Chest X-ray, PA view. Patient: 57 years old, sex M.
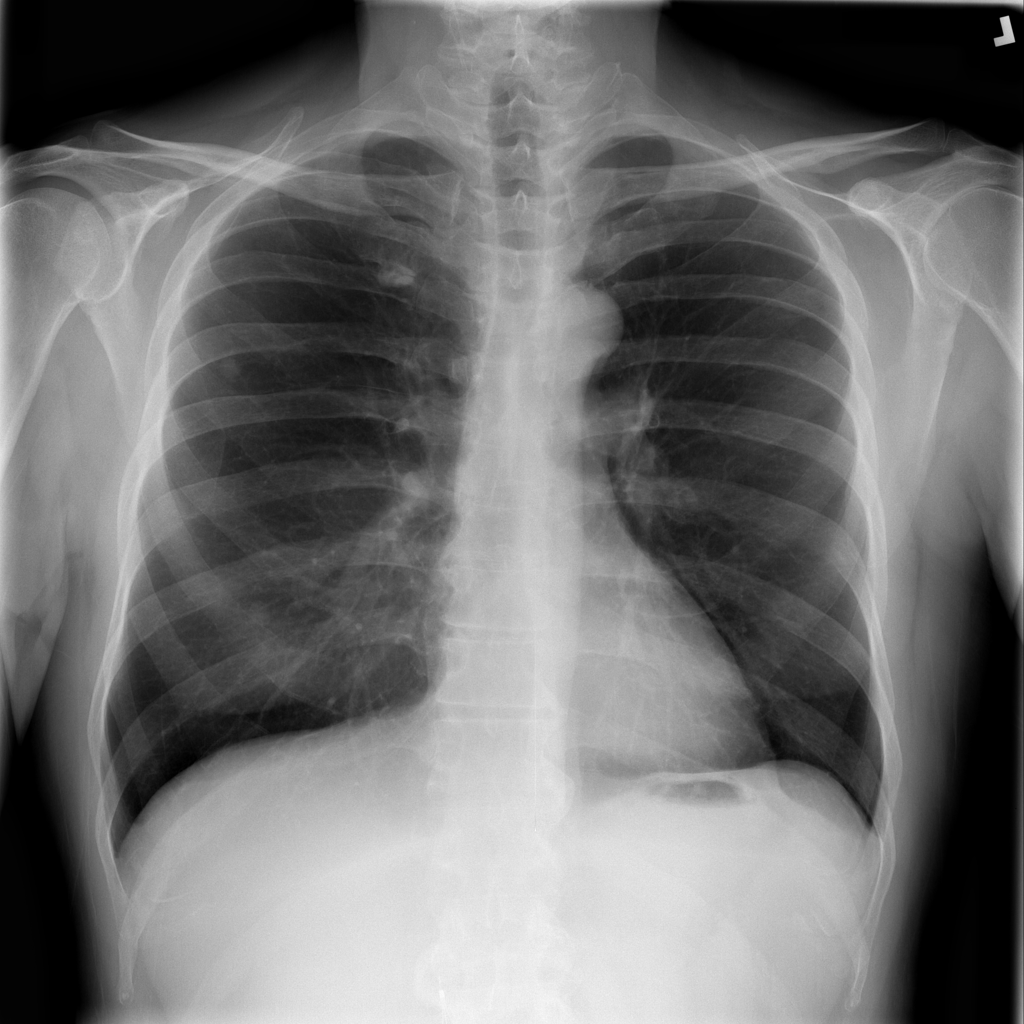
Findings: No Finding